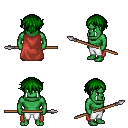
a pixel art fantasy rpg character, male body template, orc, green skin, maroon cape, white pants, green short bangs hairstyle, spear, four views (front, back, left, right), 2x2 character sprite sheet, small pixel art, hard edges, no anti-aliasing